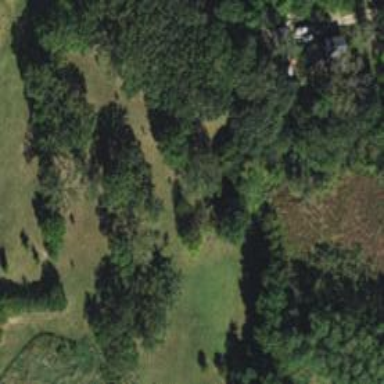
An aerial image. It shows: Disc golf hole.